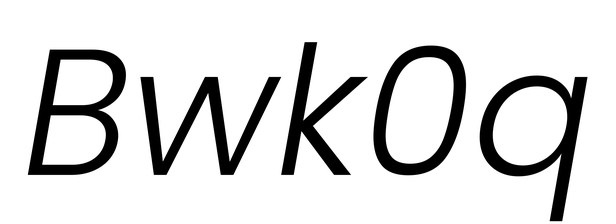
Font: Poppins-LightItalic